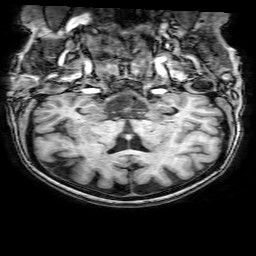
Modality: T1w
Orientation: sagittal
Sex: female
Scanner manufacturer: philips
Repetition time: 0.008141 s
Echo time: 0.00374 s